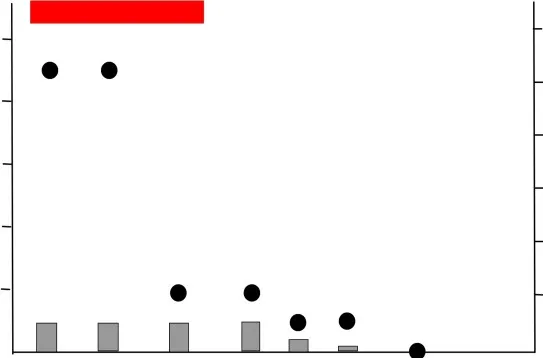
Overall course of pain, SUI, and OAB in Case 4. Left vertical axis: pain level (VAS), right vertical axis: one-hour pad test, horizontal axis: time, black circles: VAS, gray bars: one-hour pad test. SUI: stress urinary incontinence, VAS: pain score on a visual analog scale (0: no pain to 10: maximal pain), T0: first visit, M1: first mid-urethral sling (MUS) removal surgery, M-T1: one year after MUS removal surgery, L1: first laser treatment, L2: second laser treatment, L3: third laser treatment, L-T1: one year after the third laser treatment (L3).
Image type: pathology (giemsa)